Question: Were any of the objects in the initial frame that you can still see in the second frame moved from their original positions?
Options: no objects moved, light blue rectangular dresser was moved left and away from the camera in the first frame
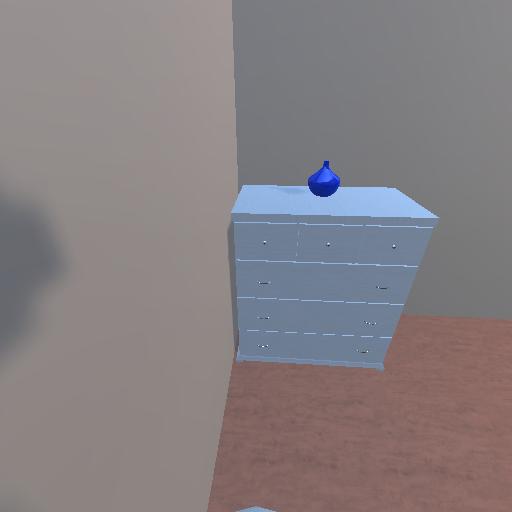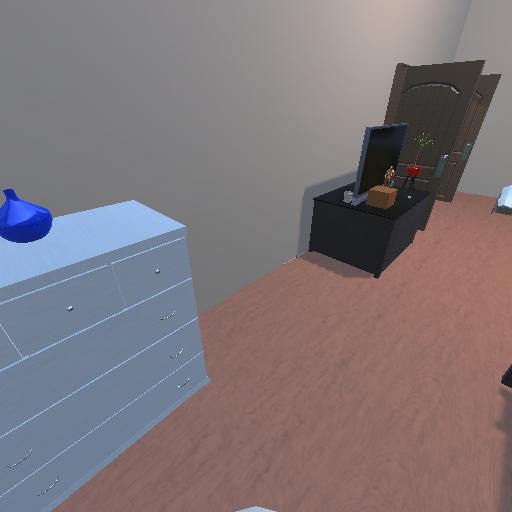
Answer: no objects moved